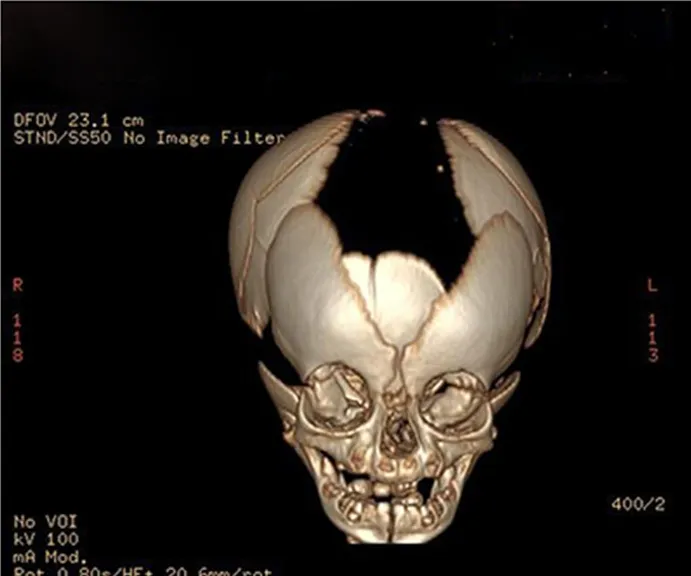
(A-C) Propositus skull CT, frontal, posterior, and lateral views: delayed ossification and wide-open sutures.
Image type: radiology (ct)